Question:
I want to make 2 'images' above my 'tableView' - one 'image' on the top and one on the bottom of the view. Like on the picture. I succeed with the 'image' on the top (when I scroll the 'tableView', it scrolls under the image), however, the 'image' on the bottom just doesn't appear.
What I did, I just resized the 'tableView' and made it shorter on the top and bottom and added 'UIImageView's'. But on the bottom, there is no 'image'. I also tried to do it in code:
'''
CGRect flagsFrame = CGRectMake(0, 460, 320, 11);
UIImageView *bottomFlags = [[UIImageView alloc]initWithFrame:flagsFrame];
bottomFlags.image = [UIImage imageNamed:@"flags_down"];
[self.view addSubview:bottomFlags];
[self.view bringSubviewToFront:bottomFlags];
'''
But nothing happens. Why there is no picture ? Looks like 'tableView' covers the image or something.
Thank you !
'''
<UIWindow: 0x1be340; frame = (0 0; 320 480); layer = <UIWindowLayer: 0x1be430>>
| <UILayoutContainerView: 0x1c0d00; frame = (0 0; 320 480); autoresize = W+H; layer = <CALayer: 0x1c0da0>>
| | <UITransitionView: 0x1c1040; frame = (0 0; 320 431); clipsToBounds = YES; autoresize = W+H; layer = <CALayer: 0x1c1410>>
| | | <UIViewControllerWrapperView: 0x1ca7a0; frame = (0 0; 320 431); autoresize = W+H; layer = <CALayer: 0x1ca0b0>>
| | | | <UILayoutContainerView: 0x1c5bf0; frame = (0 0; 320 431); autoresize = W+H; layer = <CALayer: 0x1c5c40>>
| | | | | <UINavigationTransitionView: 0x1c5fa0; frame = (0 0; 320 431); clipsToBounds = YES; autoresize = W+H; layer = <CALayer: 0x1c4da0>>
| | | | | | <UIViewControllerWrapperView: 0x108ff0; frame = (0 64; 320 367); autoresize = W+H; layer = <CALayer: 0x109020>>
| | | | | | | <UIView: 0x1d43f0; frame = (0 0; 320 367); autoresize = W+H; layer = <CALayer: 0x13bce0>>
| | | | | | | | <UIImageView: 0x13bd10; frame = (0 0; 320 460); autoresize = RM+BM; userInteractionEnabled = NO; layer = <CALayer: 0x140fa0>>
| | | | | | | | <UITableView: 0x9ec800; frame = (0 0; 320 367); clipsToBounds = YES; opaque = NO; autoresize = W+H; layer = <CALayer: 0x19cda0>; contentOffset: {0, 4165.5}>
| | | | | | | | | <CustomCell: 0x10f5b0; baseClass = UITableViewCell; frame = (0 4097; 320 75); autoresize = W; layer = <CALayer: 0x10b1e0>>
| | | | | | | | | | <UIGroupTableViewCellBackground: 0x10f510; frame = (9 0; 302 75); autoresize = W; layer = <CALayer: 0x13c330>>
| | | | | | | | | | | <UIView: 0x19eae0; frame = (1 0; 300 1); hidden = YES; autoresize = W; layer = <CALayer: 0x125990>>
| | | | | | | | | | | <UIView: 0x10e9b0; frame = (1 74; 300 1); hidden = YES; autoresize = W+TM; layer = <CALayer: 0x128fe0>>
| | | | | | | | | | <UITableViewCellContentView: 0x10f6c0; frame = (10 0; 280 74); layer = <CALayer: 0x109620>>
| | | | | | | | | | | <UIImageView: 0x115880; frame = (70 10; 350 25); userInteractionEnabled = NO; layer = <CALayer: 0x18d1e0>>
| | | | | | | | | | | <UILabel: 0x13ba00; frame = (70 10; 230 25); text = 'Slitok'; clipsToBounds = YES; userInteractionEnabled = NO; layer = <CALayer: 0x117da0>>
| | | | | | | | | | | <UILabel: 0x13eef0; frame = (70 40; 120 18); text = 'Bestsenno'; clipsToBounds = YES; userInteractionEnabled = NO; layer = <CALayer: 0x126be0>>
| | | | | | | | | | | <UIImageView: 0x10e350; frame = (10 10; 50 50); userInteractionEnabled = NO; layer = <CALayer: 0x117c30>>
| | | | | | | | | | <UIButton: 0x109ab0; frame = (280 0; 30 74); opaque = NO; userInteractionEnabled = NO; layer = <CALayer: 0x10d080>>
| | | | | | | | | | | <UIImageView: 0x191090; frame = (10 30; 10 13); clipsToBounds = YES; opaque = NO; userInteractionEnabled = NO; layer = <CALayer: 0x11b880>>
| | | | | | | | | | <UIView: 0x10e2e0; frame = (10 0; 300 1); layer = <CALayer: 0x10e310>>
| | | | | | | | | <CustomCell: 0x1ca8b0; baseClass = UITableViewCell; frame = (0 4172; 320 75); autoresize = W; layer = <CALayer: 0x11cee0>>
| | | | | | | | | | <UIGroupTableViewCellBackground: 0x11e610; frame = (9 0; 302 75); autoresize = W; layer = <CALayer: 0x1c5da0>>
| | | | | | | | | | | <UIView: 0x1dd650; frame = (1 0; 300 1); hidden = YES; autoresize = W; layer = <CALayer: 0x11d140>>
| | | | | | | | | | | <UIView: 0x117d50; frame = (1 74; 300 1); hidden = YES; autoresize = W+TM; layer = <CALayer: 0x143680>>
| | | | | | | | | | <UITableViewCellContentView: 0x1183f0; frame = (10 0; 280 74); layer = <CALayer: 0x16e8a0>>
| | | | | | | | | | | <UIImageView: 0x130740; frame = (70 10; 350 25); userInteractionEnabled = NO; layer = <CALayer: 0x10c170>>
| | | | | | | | | | | <UILabel: 0x116b70; frame = (70 10; 230 25); text = 'Bongo'; clipsToBounds = YES; userInteractionEnabled = NO; layer = <CALayer: 0x10cc60>>
| | | | | | | | | | | <UILabel: 0x115d80; frame = (70 40; 120 18); text = '$15 - $120'; clipsToBounds = YES; userInteractionEnabled = NO; layer = <CALayer: 0x115bb0>>
| | | | | | | | | | | <UIImageView: 0x12e9c0; frame = (10 10; 50 50); userInteractionEnabled = NO; layer = <CALayer: 0x143620>>
| | | | | | | | | | <UIButton: 0x11e580; frame = (280 0; 30 74); opaque = NO; userInteractionEnabled = NO; layer = <CALayer: 0x15a240>>
| | | | | | | | | | | <UIImageView: 0x11f520; frame = (10 30; 10 13); clipsToBounds = YES; opaque = NO; userInteractionEnabled = NO; layer = <CALayer: 0x1dd1d0>>
| | | | | | | | | | <UIView: 0x11e350; frame = (10 0; 300 1); layer = <CALayer: 0x118540>>
| | | | | | | | | <CustomCell: 0x11c420; baseClass = UITableViewCell; frame = (0 4247; 320 75); autoresize = W; layer = <CALayer: 0x1912b0>>
| | | | | | | | | | <UIGroupTableViewCellBackground: 0x112f10; frame = (9 0; 302 75); autoresize = W; layer = <CALayer: 0x11e230>>
| | | | | | | | | | | <UIView: 0x117aa0; frame = (1 0; 300 1); hidden = YES; autoresize = W; layer = <CALayer: 0x109940>>
| | | | | | | | | | | <UIView: 0x1decf0; frame = (1 74; 300 1); hidden = YES; autoresize = W+TM; layer = <CALayer: 0x123b60>>
| | | | | | | | | | <UITableViewCellContentView: 0x115c60; frame = (10 0; 280 74); layer = <CALayer: 0x7275af0>>
| | | | | | | | | | | <UIImageView: 0x10b7c0; frame = (70 10; 350 25); userInteractionEnabled = NO; layer = <CALayer: 0x101330>>
| | | | | | | | | | | <UILabel: 0x128e70; frame = (70 10; 230 25); text = 'Kreslo massazher'; clipsToBounds = YES; userInteractionEnabled = NO; layer = <CALayer: 0x117520>>
| | | | | | | | | | | <UILabel: 0x10e3b0; frame = (70 40; 120 18); text = '$10 - $75'; clipsToBounds = YES; userInteractionEnabled = NO; layer = <CALayer: 0x104c50>>
| | | | | | | | | | | <UIImageView: 0x18dc70; frame = (10 10; 50 50); userInteractionEnabled = NO; layer = <CALayer: 0x10f270>>
| | | | | | | | | | <UIButton: 0x112e80; frame = (280 0; 30 74); opaque = NO; userInteractionEnabled = NO; layer = <CALayer: 0x11ceb0>>
| | | | | | | | | | | <UIImageView: 0x111890; frame = (10 30; 10 13); clipsToBounds = YES; opaque = NO; userInteractionEnabled = NO; layer = <CALayer: 0x11e6b0>>
| | | | | | | | | | <UIView: 0x114480; frame = (10 0; 300 1); layer = <CALayer: 0x11d110>>
| | | | | | | | | <CustomCell: 0x115fc0; baseClass = UITableViewCell; frame = (0 4322; 320 75); autoresize = W; layer = <CALayer: 0x125960>>
| | | | | | | | | | <UIGroupTableViewCellBackground: 0x10ceb0; frame = (9 0; 302 75); autoresize = W; layer = <CALayer: 0x116220>>
| | | | | | | | | | | <UIView: 0x11e280; frame = (1 0; 300 1); hidden = YES; autoresize = W; layer = <CALayer: 0x11e2b0>>
| | | | | | | | | | | <UIView: 0x10edb0; frame = (1 74; 300 1); hidden = YES; autoresize = W+TM; layer = <CALayer: 0x10ede0>>
| | | | | | | | | | <UITableViewCellContentView: 0x11c540; frame = (10 0; 280 74); layer = <CALayer: 0x1179a0>>
| | | | | | | | | | | <UIImageView: 0x112940; frame = (70 10; 350 25); userInteractionEnabled = NO; layer = <CALayer: 0x10e530>>
| | | | | | | | | | | <UILabel: 0x111090; frame = (70 10; 230 25); text = 'Gromkogovoritel''; clipsToBounds = YES; userInteractionEnabled = NO; layer = <CALayer: 0x110a30>>
| | | | | | | | | | | <UILabel: 0x1423c0; frame = (70 40; 120 18); text = '$10 - $75'; clipsToBounds = YES; userInteractionEnabled = NO; layer = <CALayer: 0x11c5a0>>
| | | | | | | | | | | <UIImageView: 0x130880; frame = (10 10; 50 50); userInteractionEnabled = NO; layer = <CALayer: 0x11b8b0>>
| | | | | | | | | | <UIButton: 0x10d650; frame = (280 0; 30 74); opaque = NO; userInteractionEnabled = NO; layer = <CALayer: 0x1910f0>>
| | | | | | | | | | | <UIImageView: 0x10a9a0; frame = (10 30; 10 13); clipsToBounds = YES; opaque = NO; userInteractionEnabled = NO; layer = <CALayer: 0x10e4d0>>
| | | | | | | | | | <UIView: 0x117a00; frame = (10 0; 300 1); layer = <CALayer: 0x117a30>>
| | | | | | | | | <CustomCell: 0x12d010; baseClass = UITableViewCell; frame = (0 4397; 320 75); autoresize = W; layer = <CALayer: 0x123b30>>
| | | | | | | | | | <UIGroupTableViewCellBackground: 0x111640; frame = (9 0; 302 75); autoresize = W; layer = <CALayer: 0x1f2260>>
| | | | | | | | | | | <UIView: 0x1116a0; frame = (1 0; 300 1); hidden = YES; autoresize = W; layer = <CALayer: 0x10ebf0>>
| | | | | | | | | | | <UIView: 0x10ec20; frame = (1 74; 300 1); hidden = YES; autoresize = W+TM; layer = <CALayer: 0x10ec50>>
| | | | | | | | | | <UITableViewCellContentView: 0x10c100; frame = (10 0; 280 74); layer = <CALayer: 0x10f330>>
| | | | | | | | | | | <UIImageView: 0x11b8e0; frame = (70 10; 350 25); userInteractionEnabled = NO; layer = <CALayer: 0x1185b0>>
| | | | | | | | | | | <UILabel: 0x115f50; frame = (70 10; 230 25); text = 'Perochinyi nozhik'; clipsToBounds = YES; userInteractionEnabled = NO; layer = <CALayer: 0x109820>>
| | | | | | | | | | | <UILabel: 0x115d10; frame = (70 40; 120 18); text = '$15 - $80'; clipsToBounds = YES; userInteractionEnabled = NO; layer = <CALayer: 0x1f22e0>>
| | | | | | | | | | | <UIImageView: 0x112900; frame = (10 10; 50 50); userInteractionEnabled = NO; layer = <CALayer: 0x10ce80>>
| | | | | | | | | | <UIButton: 0x10f470; frame = (280 0; 30 74); opaque = NO; userInteractionEnabled = NO; layer = <CALayer: 0x1ca720>>
| | | | | | | | | | | <UIImageView: 0x10dee0; frame = (10 30; 10 13); clipsToBounds = YES; opaque = NO; userInteractionEnabled = NO; layer = <CALayer: 0x10df20>>
| | | | | | | | | | <UIView: 0x1125d0; frame = (10 0; 300 1); layer = <CALayer: 0x118100>>
| | | | | | | | | <CustomCell: 0x11c310; baseClass = UITableViewCell; frame = (0 4472; 320 75); autoresize = W; layer = <CALayer: 0x11ce00>>
| | | | | | | | | | <UIGroupTableViewCellBackground: 0x10b580; frame = (9 0; 302 75); autoresize = W; layer = <CALayer: 0x155850>>
| | | | | | | | | | | <UIView: 0x155880; frame = (1 0; 300 1); hidden = YES; autoresize = W; layer = <CALayer: 0x1128d0>>
| | | | | | | | | | | <UIView: 0x10bb80; frame = (1 74; 300 1); hidden = YES; autoresize = W+TM; layer = <CALayer: 0x10bbb0>>
| | | | | | | | | | <UITableViewCellContentView: 0x11cc70; frame = (10 0; 280 74); layer = <CALayer: 0x109b90>>
| | | | | | | | | | | <UIImageView: 0x1dd5f0; frame = (70 10; 350 25); userInteractionEnabled = NO; layer = <CALayer: 0x1185e0>>
| | | | | | | | | | | <UILabel: 0x115ca0; frame = (70 10; 230 25); text = 'Igrovaia konsol''; clipsToBounds = YES; userInteractionEnabled = NO; layer = <CALayer: 0x117c00>>
| | | | | | | | | | | <UILabel: 0x162e10; frame = (70 40; 120 18); text = '$170 - $500'; clipsToBounds = YES; userInteractionEnabled = NO; layer = <CALayer: 0x10c140>>
| | | | | | | | | | | <UIImageView: 0x10cc10; frame = (10 10; 50 50); userInteractionEnabled = NO; layer = <CALayer: 0x173d10>>
| | | | | | | | | | <UIButton: 0x10bc90; frame = (280 0; 30 74); opaque = NO; userInteractionEnabled = NO; layer = <CALayer: 0x140a90>>
| | | | | | | | | | | <UIImageView: 0x109360; frame = (10 30; 10 13); clipsToBounds = YES; opaque = NO; userInteractionEnabled = NO; layer = <CALayer: 0x10f740>>
| | | | | | | | | | <UIView: 0x118350; frame = (10 0; 300 1); layer = <CALayer: 0x118380>>
| | | | | | | | | <UIImageView: 0x142450; frame = (0 360; 320 7); alpha = 0; opaque = NO; autoresize = TM; userInteractionEnabled = NO; layer = <CALayer: 0x15dc80>>
| | | | | | | | | <UIImageView: 0x100b70; frame = (0 5608; 320 11); opaque = NO; userInteractionEnabled = NO; layer = <CALayer: 0x141f60>>
| | | | | | | | | <UIImageView: 0x1d4d20; frame = (<PHONE>.5; 7 36); alpha = 0; opaque = NO; autoresize = LM; userInteractionEnabled = NO; layer = <CALayer: 0x1d4d80>>
| | | | | | | | <UIImageView: 0x12ea90; frame = (0 0; 320 11); autoresize = RM+BM; userInteractionEnabled = NO; layer = <CALayer: 0x126aa0>>
| | | | | | | | <UILabel: 0x124eb0; frame = (0 -135; 320 90); text = 'V komplekte podarite devu...'; clipsToBounds = YES; hidden = YES; userInteractionEnabled = NO; layer = <CALayer: 0x13ff90>>
| | | | | | | | <UIImageView: 0x72763e0; frame = (126 -64; 64 64); hidden = YES; opaque = NO; userInteractionEnabled = NO; layer = <CALayer: 0x7275840>>
| | | | | <UINavigationBar: 0x1c5c70; frame = (0 20; 320 44); autoresize = W; layer = <CALayer: 0x1c5d60>>
| | | | | | <UINavigationBarBackground: 0x1c5f60; frame = (0 0; 320 44); opaque = NO; userInteractionEnabled = NO; layer = <CALayer: 0x1c5ff0>>
| | | | | | <UINavigationItemView: 0x1c17c0; frame = (116 8; 88 27); opaque = NO; userInteractionEnabled = NO; layer = <CALayer: 0x1c1810>>
| | | | | | <UINavigationItemButtonView: 0x1c1840; frame = (5 7; 80 30); opaque = NO; userInteractionEnabled = NO; layer = <CALayer: 0x109560>>
| | <UITabBar: 0x1c0fe0; frame = (0 431; 320 49); autoresize = W+TM; layer = <CALayer: 0x1c10c0>>
| | | <_UITabBarBackgroundView: 0x1c1290; frame = (0 0; 320 49); opaque = NO; userInteractionEnabled = NO; layer = <CALayer: 0x1c1320>>
| | | <UITabBarButton: 0x1c89e0; frame = (2 1; 103 48); opaque = NO; layer = <CALayer: 0x1c9be0>>
| | | | <UITabBarSelectionIndicatorView: 0x1ca310; frame = (0 2; 103 44); opaque = NO; userInteractionEnabled = NO; layer = <CALayer: 0x1ca3a0>>
| | | | <UITabBarSwappableImageView: 0x1c9770; frame = (28 2; 48 32); opaque = NO; userInteractionEnabled = NO; layer = <CALayer: 0x1c82c0>>
| | | | <UITabBarButtonLabel: 0x1c9a40; frame = (27 34; 50 13); text = 'Giftopedia'; clipsToBounds = YES; opaque = NO; userInteractionEnabled = NO; layer = <CALayer: 0x1c9b50>>
| | | <UITabBarButton: 0x1ca9c0; frame = (109 1; 102 48); opaque = NO; layer = <CALayer: 0x1c0c00>>
| | | | <UITabBarSwappableImageView: 0x1c96a0; frame = (27 2; 48 32); opaque = NO; userInteractionEnabled = NO; layer = <CALayer: 0x1c9bb0>>
| | | | <UITabBarButtonLabel: 0x1c8100; frame = (24 34; 55 13); text = 'Izbrannoe'; clipsToBounds = YES; opaque = NO; userInteractionEnabled = NO; layer = <CALayer: 0x1c9700>>
| | | <UITabBarButton: 0x1ca4a0; frame = (215 1; 103 48); opaque = NO; layer = <CALayer: 0x1caff0>>
| | | | <UITabBarSwappableImageView: 0x1c8830; frame = (27 2; 48 32); opaque = NO; userInteractionEnabled = NO; layer = <CALayer: 0x1cb0c0>>
| | | | <UITabBarButtonLabel: 0x1c8380; frame = (18 34; 66 13); text = 'Informatsiia'; clipsToBounds = YES; opaque = NO; userInteractionEnabled = NO; layer = <CALayer: 0x1bf790>>
'''
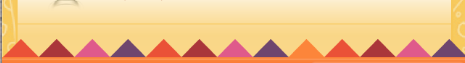
Answer: Looking over the 'recursiveDescription', I see two 'UIImageView's with size 320x11. One is a sibling of the 'UITableView':
'''
<UIImageView: 0x12ea90; frame = (0 0; 320 11); autoresize = RM+BM; userInteractionEnabled = NO; layer = <CALayer: 0x126aa0>>
'''
This image view's origin is at (0,0), so I deduce that it is the top image view. It is listed after the 'UITableView' in the output, which means that it is above the table view in the stacking order - it is "closer" to the user's eye and will be drawn on top of the table view.
The other image view with size 320x11 is listed as a subview of the table view:
'''
<UIImageView: 0x100b70; frame = (0 5608; 320 11); opaque = NO; userInteractionEnabled = NO; layer = <CALayer: 0x141f60>>
'''
So it appears to me that you are adding the bottom image view as a subview of the table view, but you need add it as a sibling of the table view. You need to add it as a subview of the table view's superview.